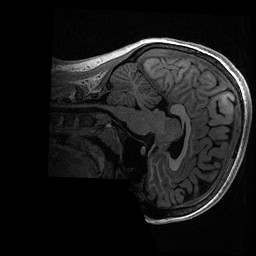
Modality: T1w
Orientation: sagittal
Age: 17
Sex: female
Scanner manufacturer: ge
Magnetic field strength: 3 T
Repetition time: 0.006952 s
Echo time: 0.00292 s